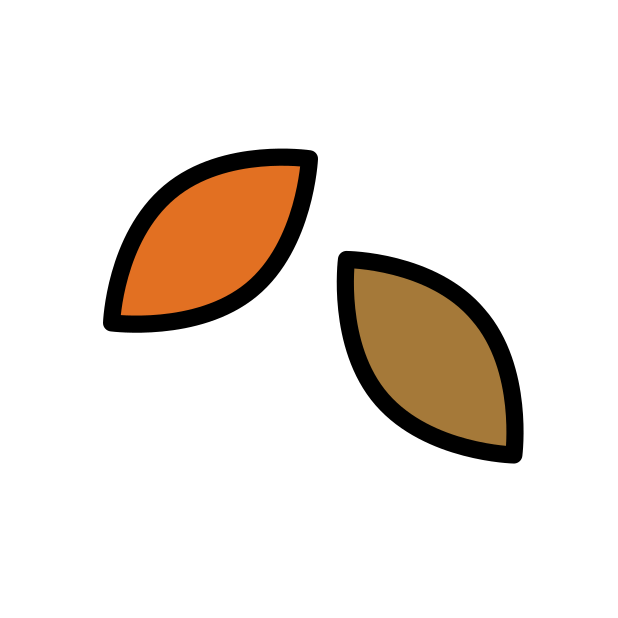
Emoji: 🍂
Name: fallen leaf
Unicode: 0x1f342